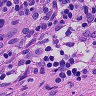
Metastatic tissue present: no